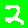
Digit: 2